Question: I have an image which i try to count the number of object -mainly filled circles- so to kill the overlapping between the circle i end up with a labeled image which works pretty well so far, no i apply
'bwconncomp(theLabeledImage,4);' in way to get the number of filled circles , but what i get looks like this
'''
Connectivity: 4
ImageSize: [505 394 3]
NumObjects: 87
PixelIdxList: {1x87 cell}
'''
which happened to be wrong the given output is 87, while i have 48 in the image.
Image:

So any suggestion :) ?.
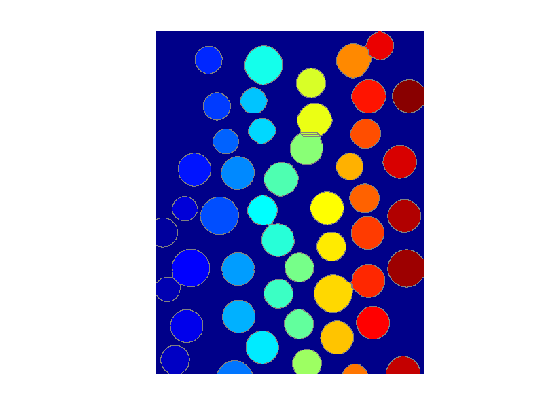
Answer: A couple of things were tripping you up here.
First, I think you were running bwconncomp on the labeled image, not the binary image. This will double-count a lot of the regions because you'll end up counting the region and its border. See below in my code where I do this ('labelImageBWCC = bwconncomp(rgb,4);') and end up with a count of 89 regions.
Second thing is that the watershed transform will sometimes not cleanly break at a junction and instead will end up generating a bunch of little regions right on the border. This is the 'plateau problem' with watershed transforms, but thankfully we can avoid the ramifications of this issue by simply filtering out those little regions with an area threshold.
With those things corrected you can get the right number of coins. Code here:
'''
img = imread('coins.tif');
% Threshold and binarize image and fill holes
binImg = ~im2bw(img, graythresh(img));
binImg = imfill(binImg, 'holes');
% Distance transform and watershed segmentation
D = bwdist(~binImg);
D = -D;
D(~binImg) = -Inf;
L = watershed(D);
% Generate label image
rgb = label2rgb(L,'jet',[.5 .5 .5]);
% Show results of watershed
figure, imshow(rgb,'InitialMagnification','fit')
title('Watershed transform of coins.tif')
% Count number of label regions. Note - this is incorrect! This will
% count borders and background, which we don't want
labelImageBWCC = bwconncomp(rgb,4);
% Generate new binary image that only looks at individual regions generated
% by watershed segmentation so we are counting watershed regions, not label
% colors
binWatershed = L > 1; % 1 is background region; any region with index > 1 is coin
minCoinSize = 50; % minimum size in pixels
regs = regionprops(binWatershed, 'Area', 'Centroid', 'PixelIdxList');
% Remove all regions with size below threshold
regs(vertcat(regs.Area) < minCoinSize) = [];
% Display image with coin count labeled
figure, imshow(img)
hold on
for k = 1:numel(regs)
text(regs(k).Centroid(1), regs(k).Centroid(2), num2str(k), ...
'Color', 'r', 'HorizontalAlignment', 'center')
end
hold off
'''